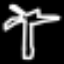
Label: palm tree